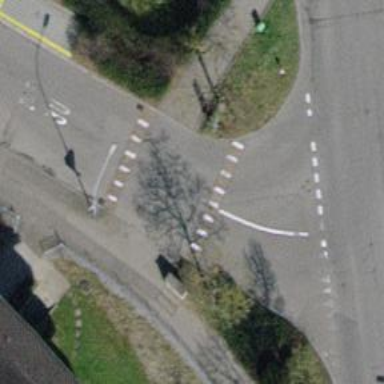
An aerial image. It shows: Marked crossing on asphalt footway.